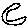
Label: moon